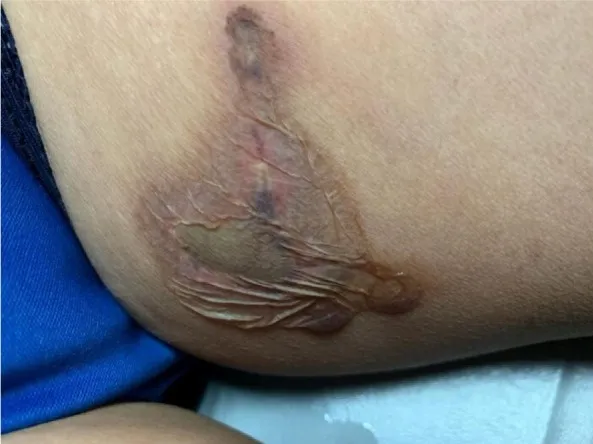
Lesion with irregular borders, necrotic background, delimited by an area of hyperpigmentation and erythema, showing exudate coming out of the vesicles.
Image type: medical_photograph (other_medical_photograph)